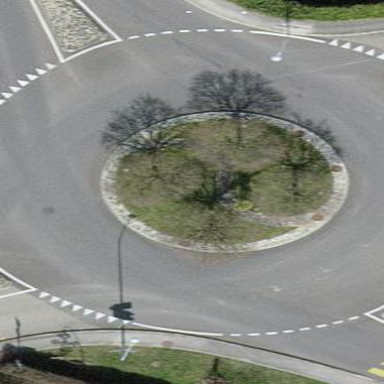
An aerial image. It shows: Secondary road around roundabout.